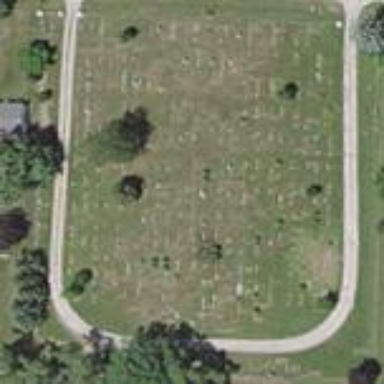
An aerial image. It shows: Cemetery.